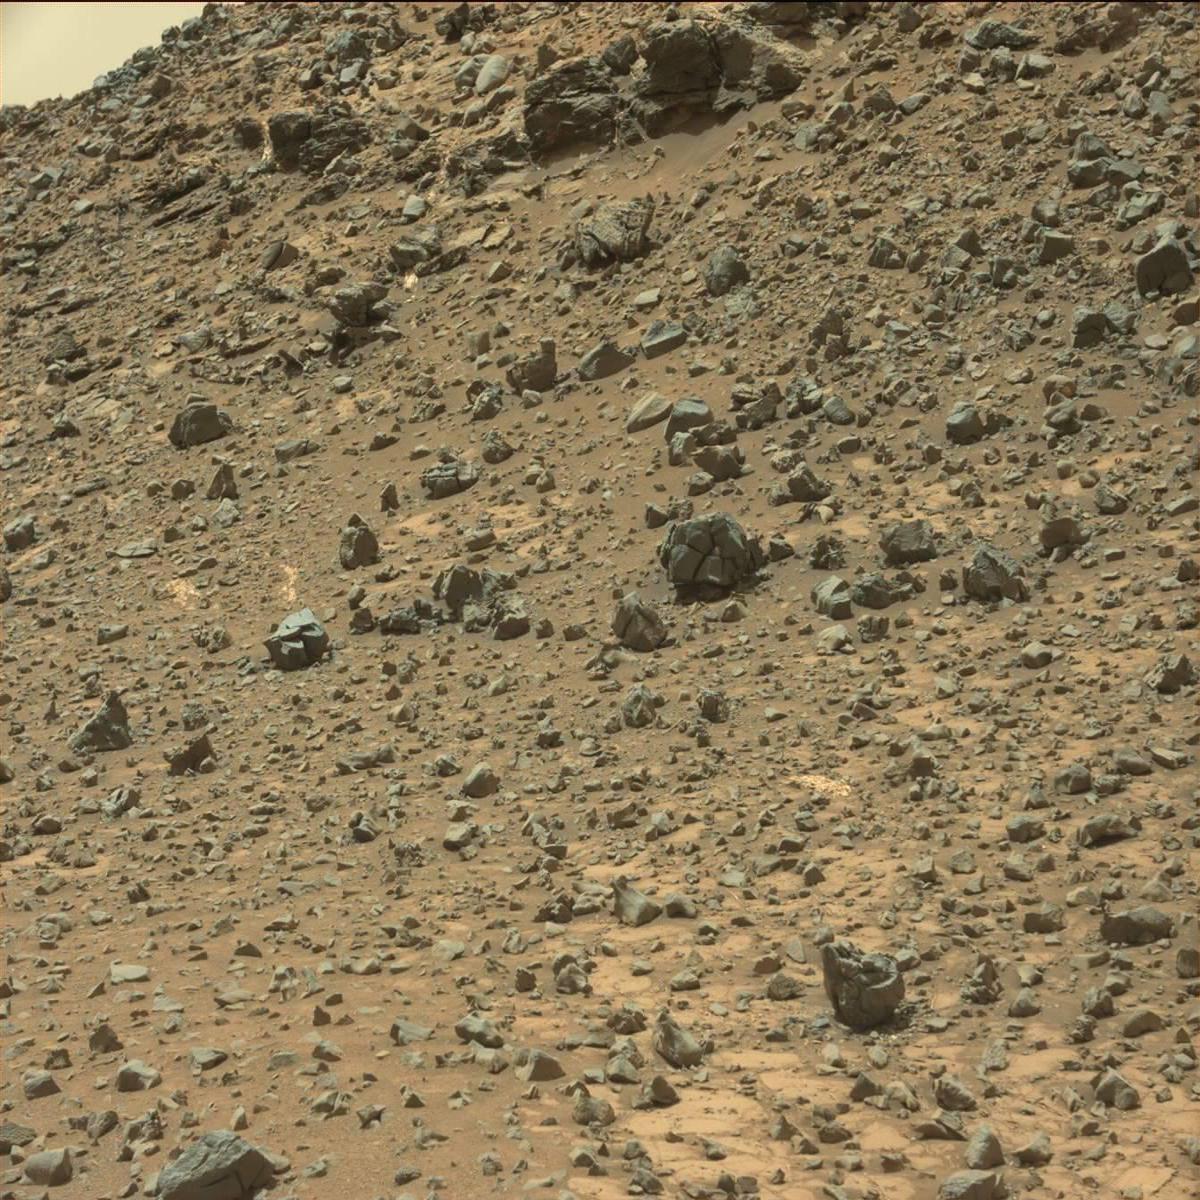
Terrain classes present: Bedrock, Rock, Sand / Soil, Sky